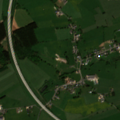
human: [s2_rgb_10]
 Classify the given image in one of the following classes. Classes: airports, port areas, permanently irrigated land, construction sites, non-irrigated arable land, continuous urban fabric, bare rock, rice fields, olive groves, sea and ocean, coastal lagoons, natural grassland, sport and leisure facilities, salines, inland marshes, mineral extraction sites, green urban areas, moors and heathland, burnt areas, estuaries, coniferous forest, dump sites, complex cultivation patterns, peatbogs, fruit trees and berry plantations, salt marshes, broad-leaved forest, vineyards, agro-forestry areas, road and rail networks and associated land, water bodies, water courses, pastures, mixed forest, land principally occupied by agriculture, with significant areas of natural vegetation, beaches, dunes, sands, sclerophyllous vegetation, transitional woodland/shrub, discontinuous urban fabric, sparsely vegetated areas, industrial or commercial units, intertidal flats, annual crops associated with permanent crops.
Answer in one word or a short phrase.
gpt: discontinuous urban fabric, pastures, complex cultivation patterns, mixed forest